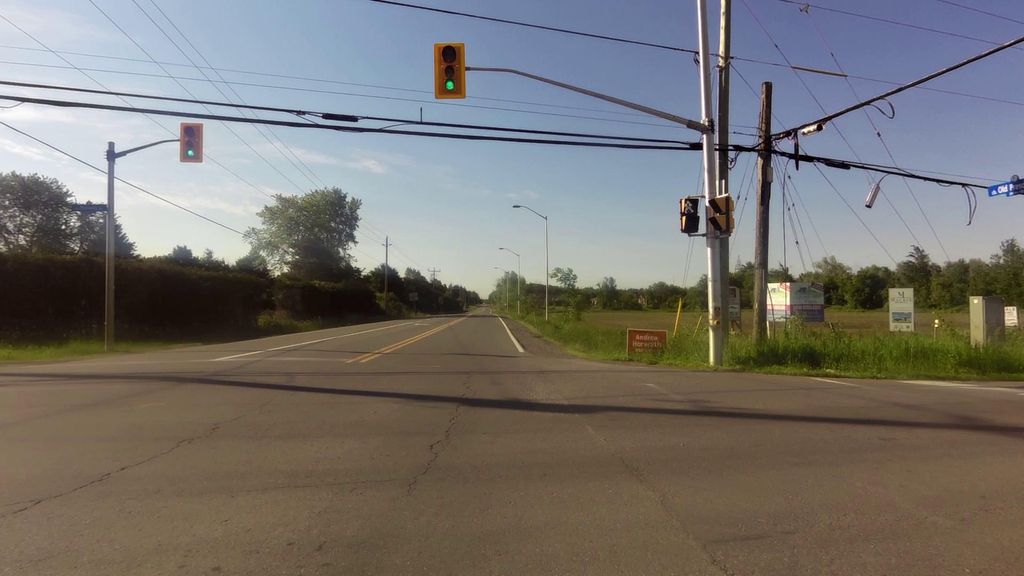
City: ottawa-gatineau